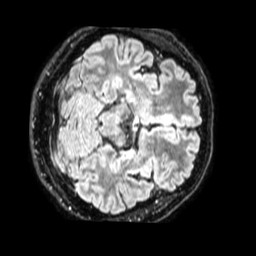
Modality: FLAIR
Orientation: axial
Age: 50
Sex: male
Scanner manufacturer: philips
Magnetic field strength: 1.5 T
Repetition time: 4.8 s
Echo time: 0.3438 s